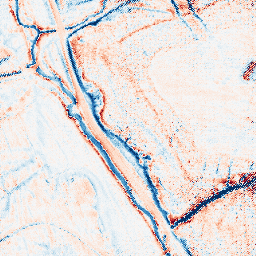
Category: edge_preserving
Decomposition family: anisotropic_diffusion
Decomposition parameters: iterations: 50
kappa: 30
gamma: 0.1
Upsampling method: regularized
Upsampling parameters: scale: 4
lambda_reg: 0.1
Upsampling scale: 4